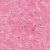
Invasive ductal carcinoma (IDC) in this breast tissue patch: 0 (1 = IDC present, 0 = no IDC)